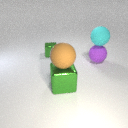
large cyan rubber sphere behind large brown rubber sphere